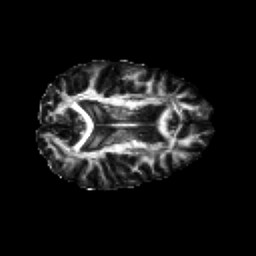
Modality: FA
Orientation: axial
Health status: healthy
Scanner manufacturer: philips
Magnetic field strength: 3 T
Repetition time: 9.75 s
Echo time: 0.092 s